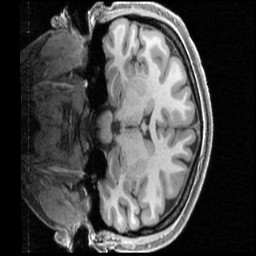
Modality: T1w
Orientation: coronal
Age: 19
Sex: female
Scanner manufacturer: siemens
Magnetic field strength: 3 T
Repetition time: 2.4 s
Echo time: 0.00231 s